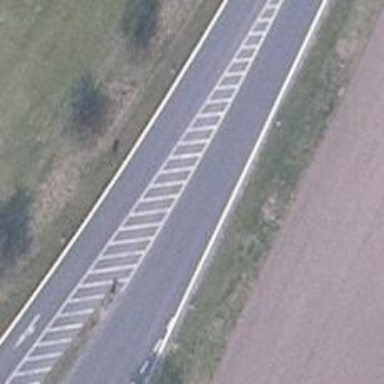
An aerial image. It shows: Primary road with asphalt surface.